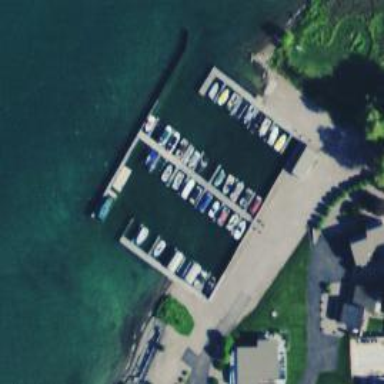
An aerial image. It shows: Man-made pier.